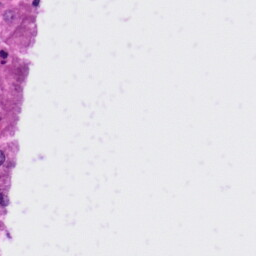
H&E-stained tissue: Liver